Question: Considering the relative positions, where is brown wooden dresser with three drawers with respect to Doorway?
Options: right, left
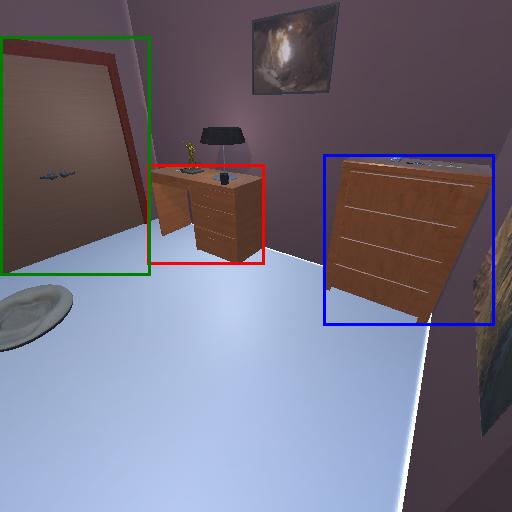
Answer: right